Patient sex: M
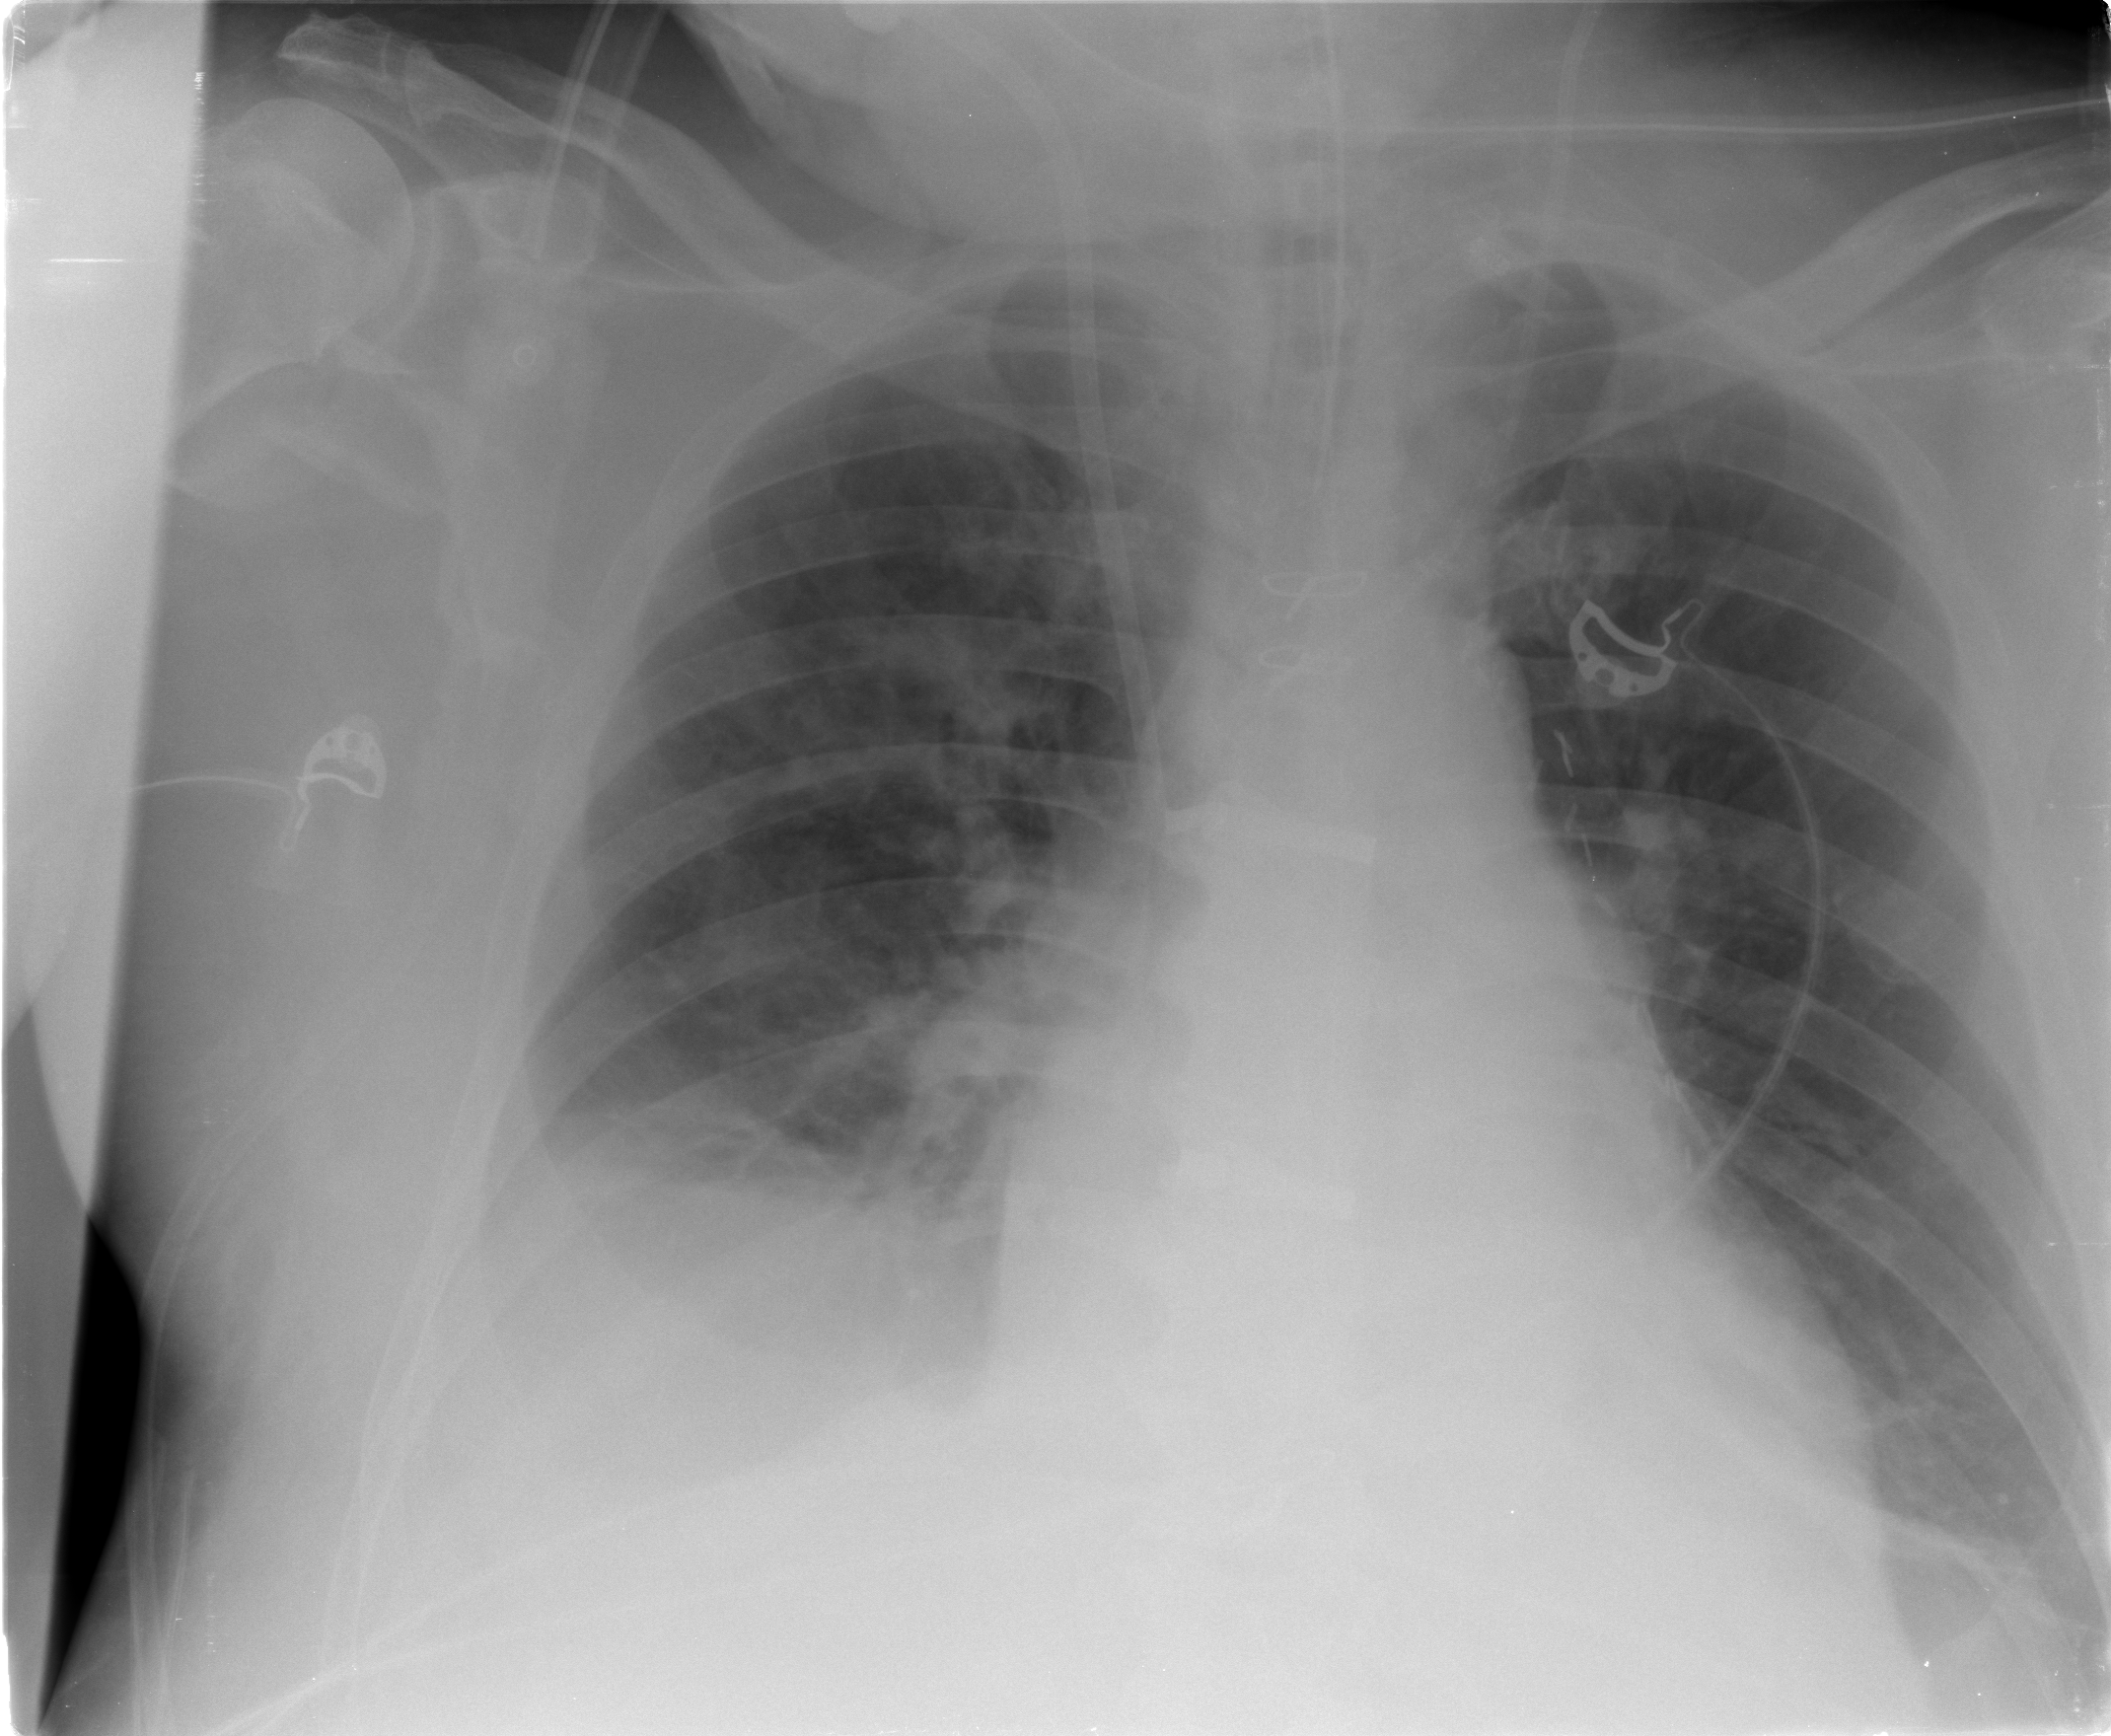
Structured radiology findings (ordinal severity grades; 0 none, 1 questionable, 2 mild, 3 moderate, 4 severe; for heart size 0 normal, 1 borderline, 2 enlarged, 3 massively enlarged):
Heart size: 2
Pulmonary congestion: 2
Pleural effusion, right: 2
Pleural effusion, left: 0
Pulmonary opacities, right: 0
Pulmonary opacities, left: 0
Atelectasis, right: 2
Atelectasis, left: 2